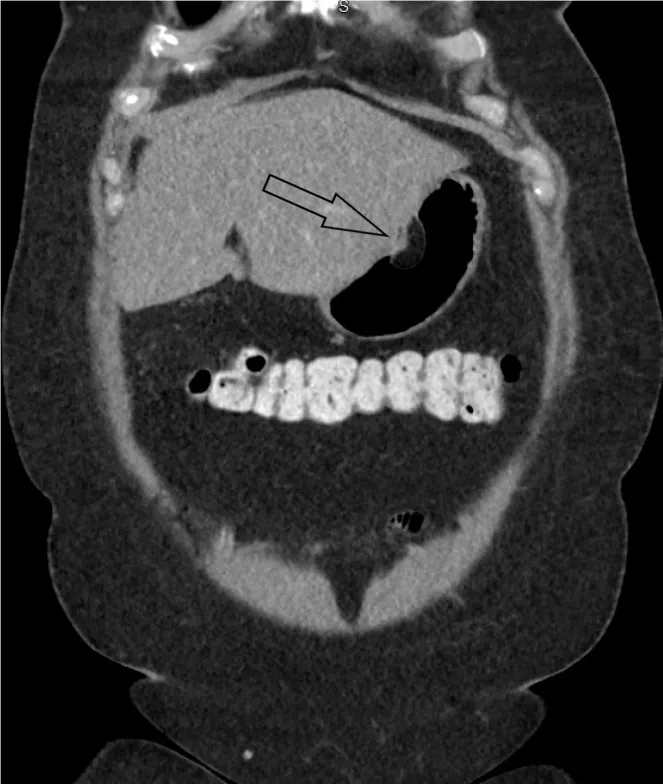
coronal post-contrast CT images show a well-circumscribed, smoothly marginated, ovoid intramural (submucosal) mass of uniform fat attenuation, arising from the lesser curvature of the body of the stomach with endoluminal extension. The mass measures 1.5 x 1.5 x 3.0.
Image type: radiology (ct)